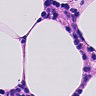
Metastatic tissue present: no